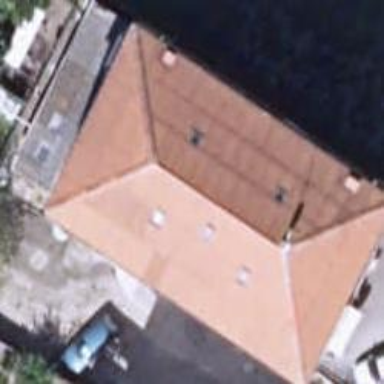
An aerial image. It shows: Simple and straightforward house.